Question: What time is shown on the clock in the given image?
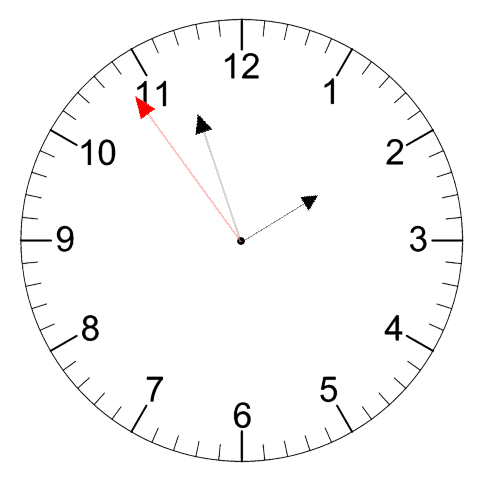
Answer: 01:56:54